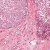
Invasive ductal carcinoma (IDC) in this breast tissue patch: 0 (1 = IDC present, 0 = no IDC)